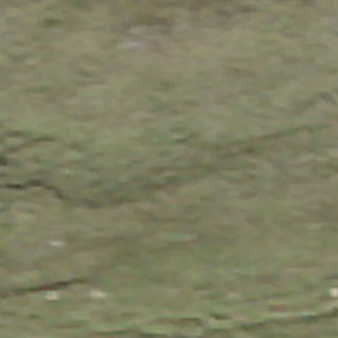
Label: other